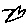
Label: zigzag